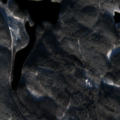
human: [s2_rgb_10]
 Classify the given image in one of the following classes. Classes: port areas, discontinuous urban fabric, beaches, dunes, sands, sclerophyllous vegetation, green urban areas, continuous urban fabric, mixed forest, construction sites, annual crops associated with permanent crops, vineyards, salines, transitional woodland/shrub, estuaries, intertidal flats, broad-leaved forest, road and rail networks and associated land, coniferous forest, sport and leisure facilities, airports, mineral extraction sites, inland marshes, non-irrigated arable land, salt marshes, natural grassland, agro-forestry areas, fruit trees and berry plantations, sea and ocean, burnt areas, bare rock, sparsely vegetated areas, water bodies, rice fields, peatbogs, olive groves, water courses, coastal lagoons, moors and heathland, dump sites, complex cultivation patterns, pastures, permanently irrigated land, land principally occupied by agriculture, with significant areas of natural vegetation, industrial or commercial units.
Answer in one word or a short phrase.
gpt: coniferous forest, mixed forest, water bodies